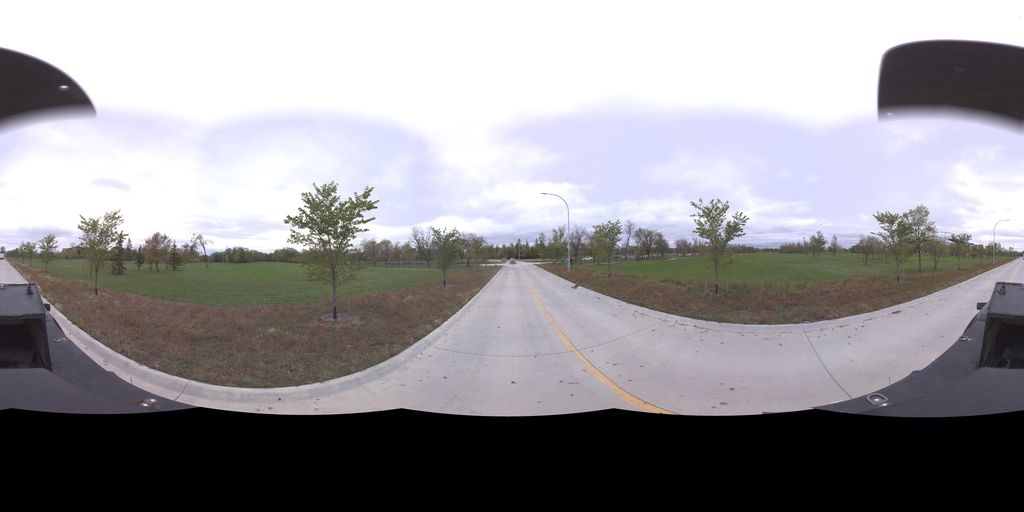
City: winnipeg